Question:
Can anybody help me?
'''
pradeep 22:36:19 pradeep $ dpkg -l | grep mysql | grep ii
ii dbconfig-mysql 2.0.4ubuntu1 all dbconfig-common MySQL/MariaDB support
ii mysql-client-5.7 5.7.15-0ubuntu0.16.04.1 amd64 MySQL database client binaries
ii mysql-client-core-5.7 5.7.15-0ubuntu0.16.04.1 amd64 MySQL database core client binaries
ii mysql-common 5.7.15-0ubuntu0.16.04.1 all MySQL database common files, e.g. /etc/mysql/my.cnf
ii mysql-server 5.7.15-0ubuntu0.16.04.1 all MySQL database server (metapackage depending on the latest version)
ii mysql-server-5.7 5.7.15-0ubuntu0.16.04.1 amd64 MySQL database server binaries and system database setup
ii mysql-server-core-5.7 5.7.15-0ubuntu0.16.04.1 amd64 MySQL database server binaries
ii php-mysql 1:7.0+44+deb.sury.org~xenial+1 all MySQL module for PHP [default]
ii php7.0-mysql 7.0.10-2+deb.sury.org~xenial+1 amd64 MySQL module for PHP
'''
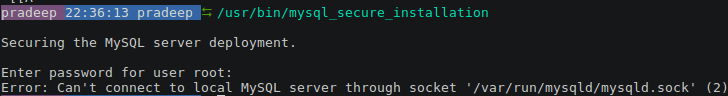
Answer: When you upgrade the mysql server it has to upgrade the table aslo.
Few possible option to check
- 'mysql_upgrade'- -